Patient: sex F, age 54
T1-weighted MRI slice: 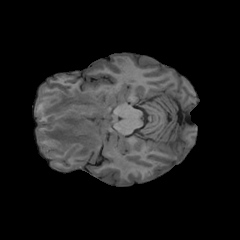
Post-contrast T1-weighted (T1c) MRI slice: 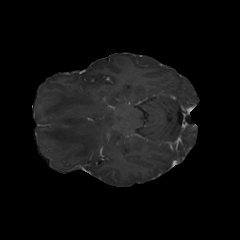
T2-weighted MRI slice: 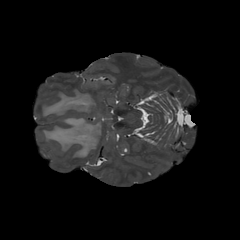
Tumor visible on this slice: yes
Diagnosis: Glioblastoma, IDH-wildtype
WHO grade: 4